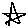
Label: star